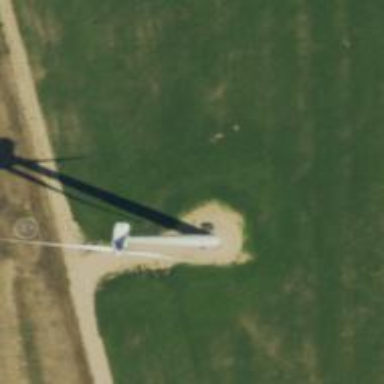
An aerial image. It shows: Wind generator powered by horizontal axis wind turbine.